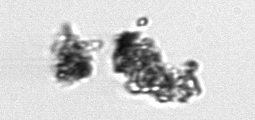
Label: Thalassiosira_TAG_external_detritus